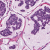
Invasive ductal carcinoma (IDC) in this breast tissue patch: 1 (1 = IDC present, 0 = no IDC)